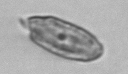
Label: Katodinium_or_Torodinium